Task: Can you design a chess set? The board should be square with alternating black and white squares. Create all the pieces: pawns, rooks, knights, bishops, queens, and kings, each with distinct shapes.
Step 1036:
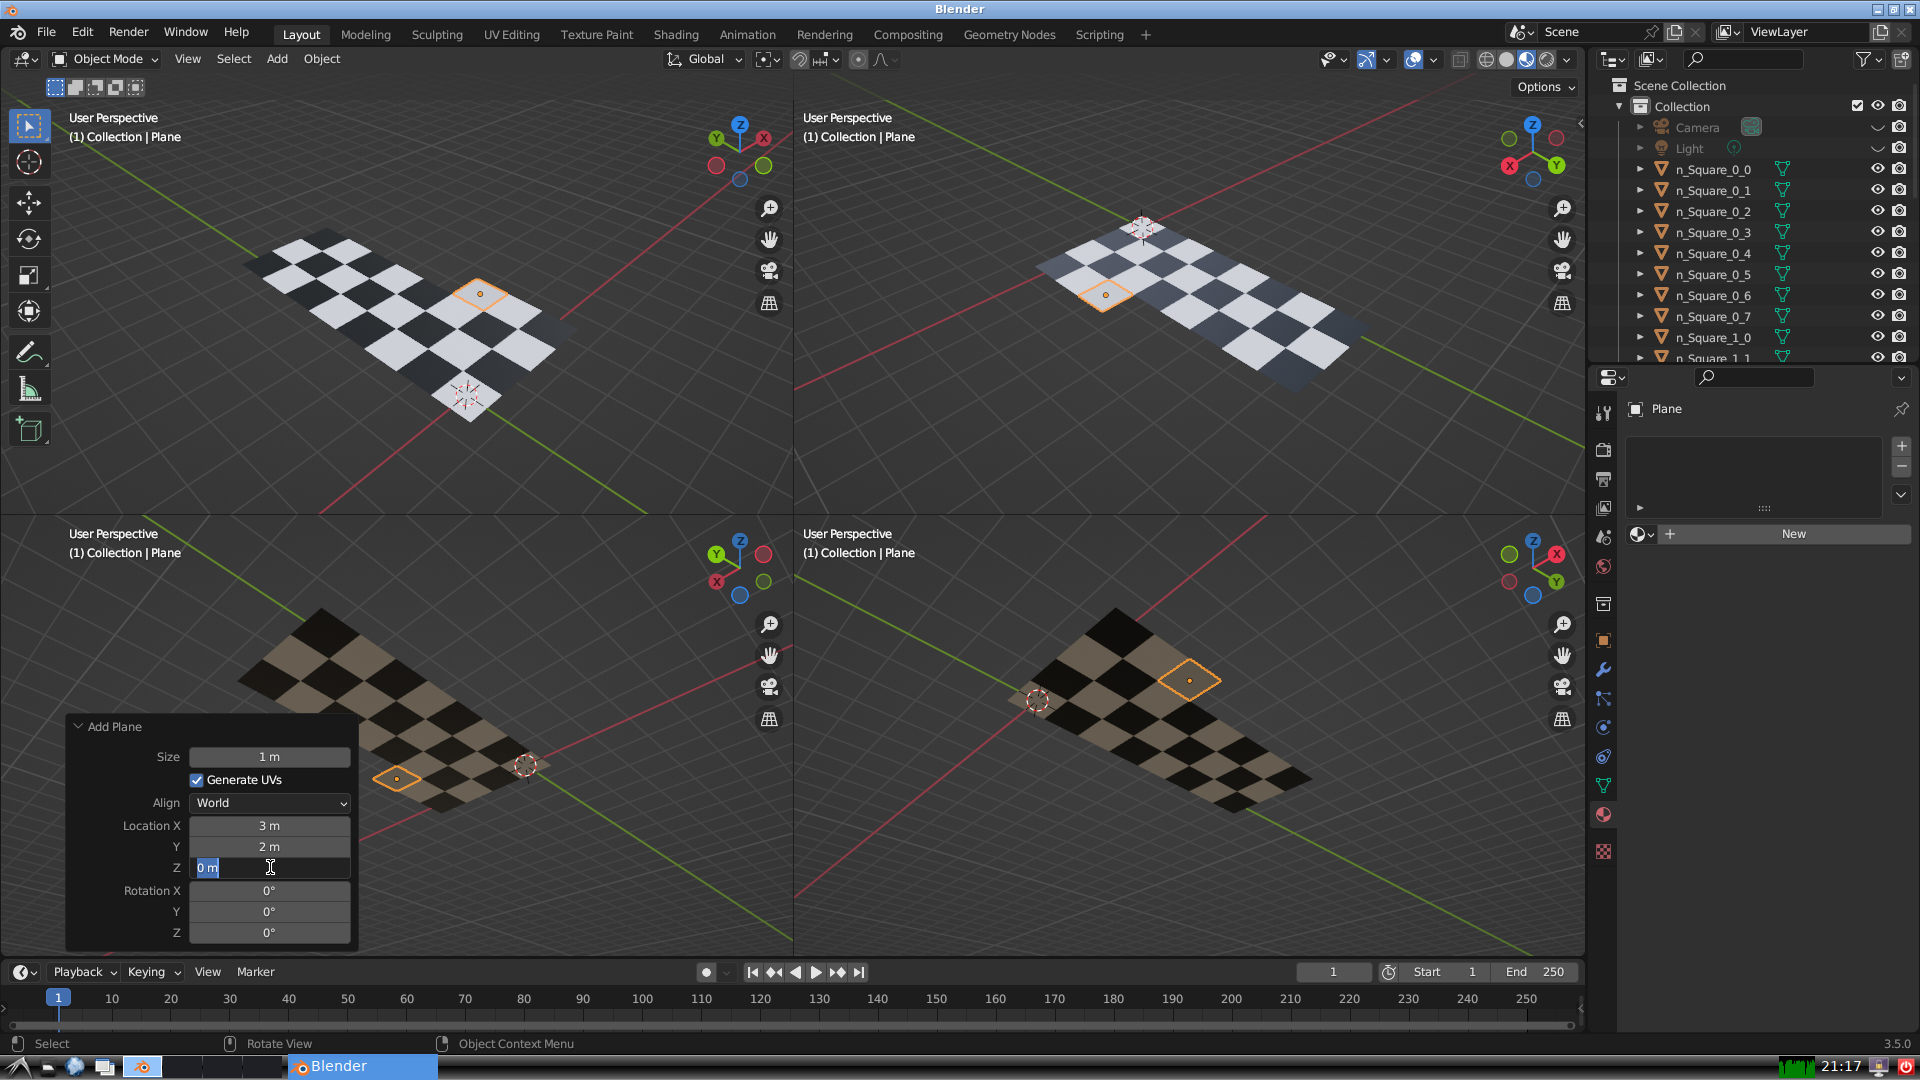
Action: input_text: 0.0